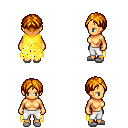
a pixel art fantasy rpg character, female body template, human, tanned skin, yellow tattered cape, white pants, dark blonde parted hairstyle, white slippers, four views (front, back, left, right), 2x2 character sprite sheet, small pixel art, hard edges, no anti-aliasing